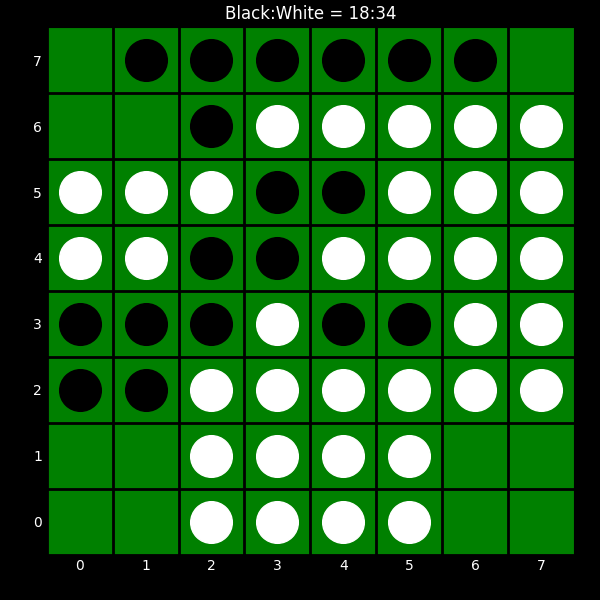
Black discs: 18
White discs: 34